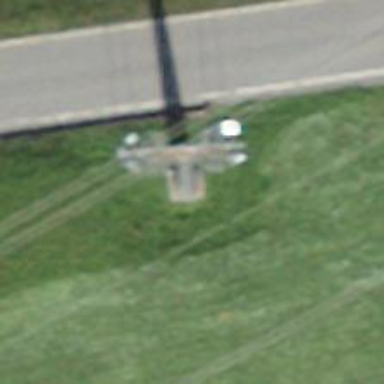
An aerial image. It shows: Pylon used for aerialway.